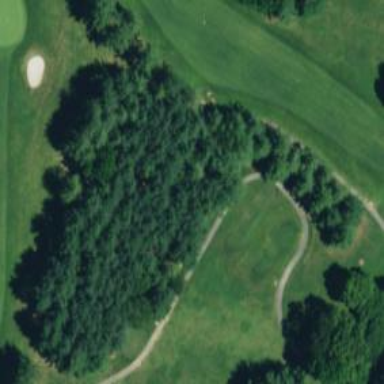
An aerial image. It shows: Golf tee.